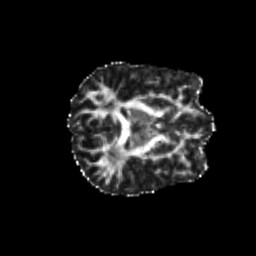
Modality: FA
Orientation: axial
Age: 20
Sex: female
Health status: healthy
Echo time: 0.074 s